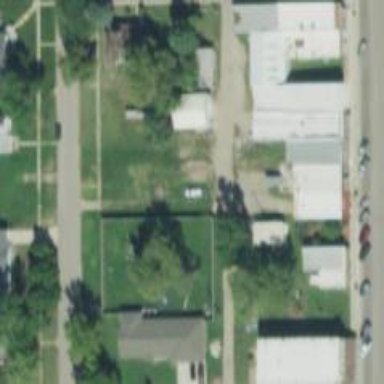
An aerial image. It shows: Alley classified as service road.